Question: I want to display the dates of respective days in particular month. How can I do it? I only manage to input the month and show all the dates.
'''
<html>
<body>
<form method="POST">
Day (Eg: Sunday) : <input name="day" required type="text" size="30" style="height:30px;" /> <br/><br/>
Month (Eg: 7) : <input name="month" required type="text" size="30" style="height:30px;" /> <br/><br/>
<input name="Submit" type="submit" value="Log In" style="background-color: #2E9AFE; border: 1px solid #084B8A; padding: 1px 3px; color:#fff; width:60px; height:30px;" />
</form>
<?php
$day=$_POST['day'];
$month=$_POST['month'];
function getDates($y, $m)
{
return new DatePeriod(
new DateTime("first sunday of $y-$m"),
DateInterval::createFromDateString('next sunday'),
new DateTime("last day of $y-$m")
);
}
foreach (getDates(2015, $month) as $getDay) {
echo $getDay->format("l, Y-m-d
");
}
?>
</body>
</html>
'''
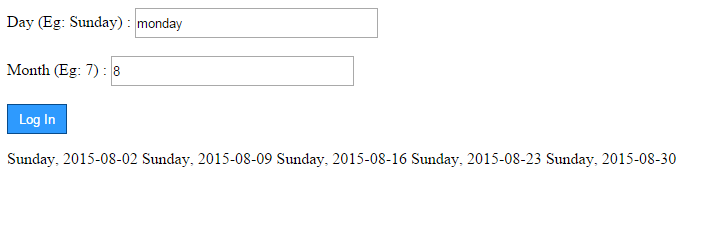
Answer: If you wish to give only the month as input then iterate it with total number of days in the month
Here's the <URL>
'''
<?php
$Days=array();
$Month = 8;
for($d=1; $d<=31; $d++)
{
$Time=mktime(12, 0, 0, $Month, $d, '2015');
if (date('m', $Time)==$Month)
$Days[]=date('Y-m-d-D', $Time);
}
echo '<pre>';
print_r($Days);
echo '</pre>';
?>
'''
1. I have given the year directly where you can give it as dynamic (User's choice).
2. The Days in the month is given directly as 31 you shall find the number of the days and give that too.
As the OP wants to get only the 'Monday' dates.
'''
<?php
$Days=array();
$Month = 12;
for($d=1; $d<=31; $d++)
{
$Time=mktime(12, 0, 0, $Month, $d, '2014');
if (date('m', $Time)==$Month)
$Day=date('D', $Time);
if($Day=='Mon')
{
$Days[]=date('Y-m-d-D', $Time);
}
}
echo '<pre>';
print_r($Days);
echo '</pre>';
?>
'''
Here's the <URL>